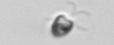
Label: Pyramimonas